Field crop: maize
Growth stage: 2
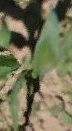
Species: maize